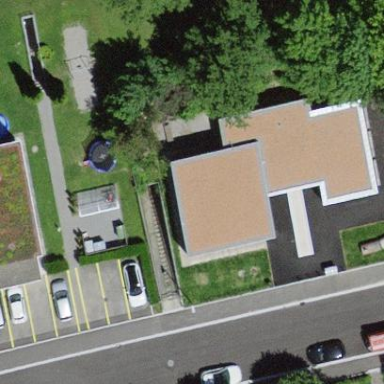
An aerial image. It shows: Flat-roofed building.